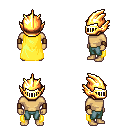
a pixel art fantasy rpg character, male body template, human, tanned skin, yellow cape, teal pants, brunette long mohawk hairstyle, gold helm, leather bracers, four views (front, back, left, right), 2x2 character sprite sheet, small pixel art, hard edges, no anti-aliasing